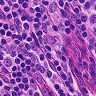
Metastatic tissue present: no